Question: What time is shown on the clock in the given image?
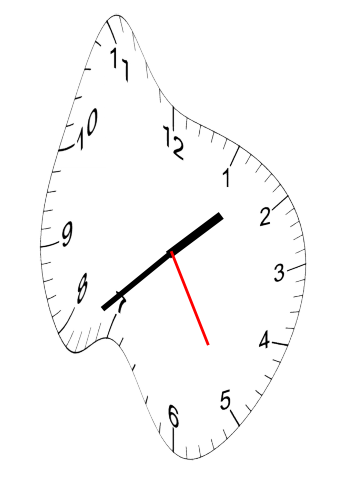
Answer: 01:38:25